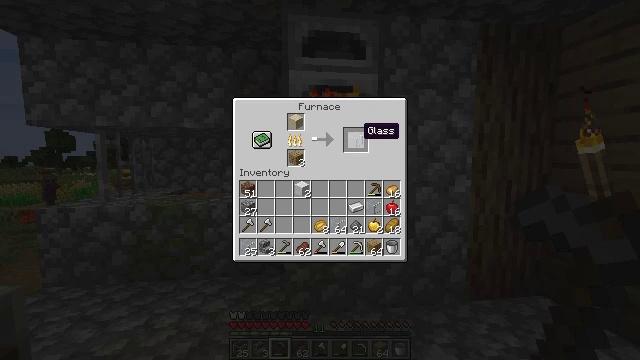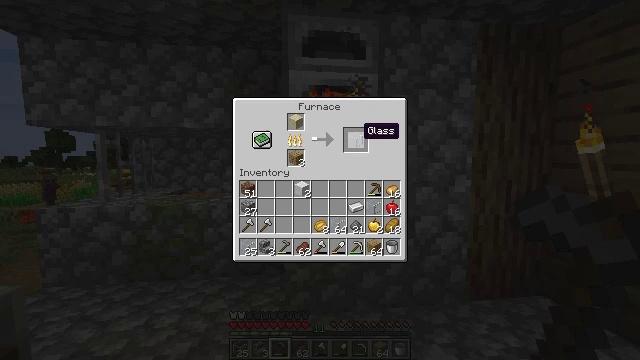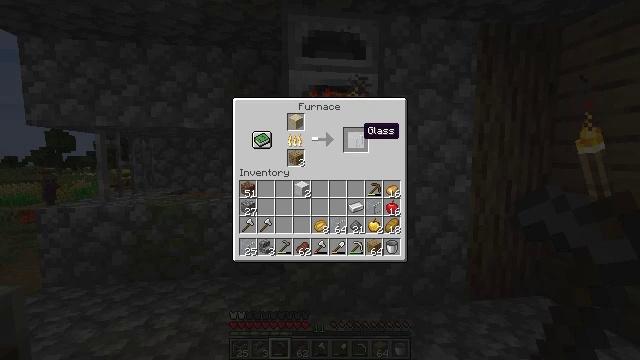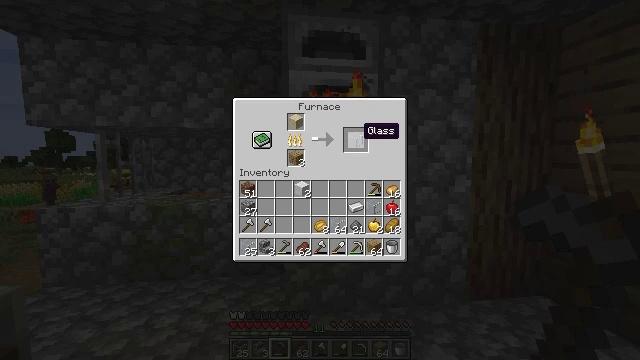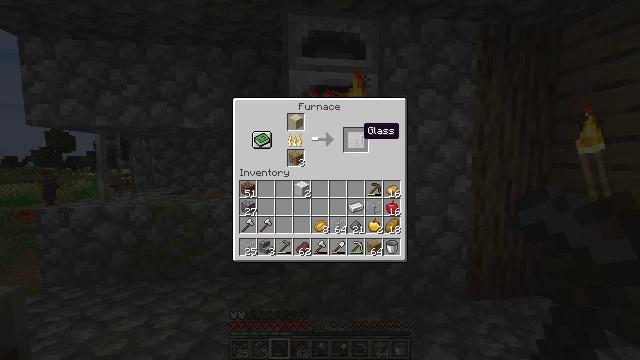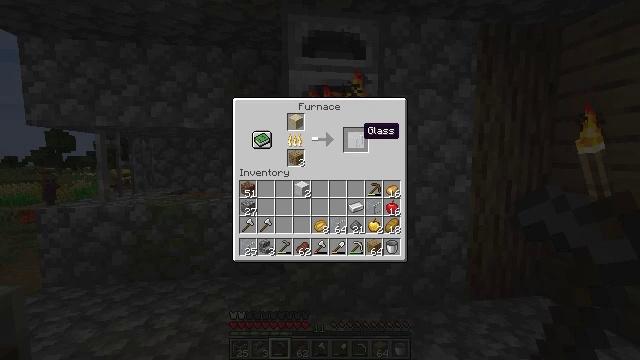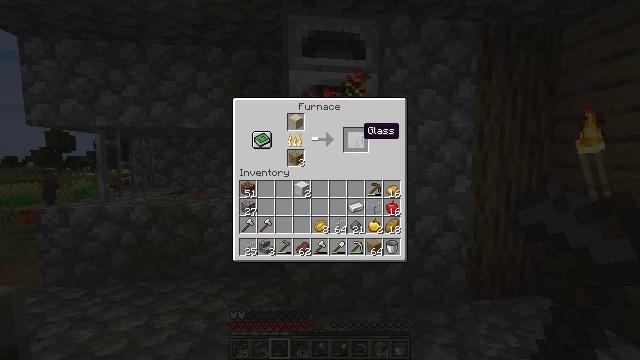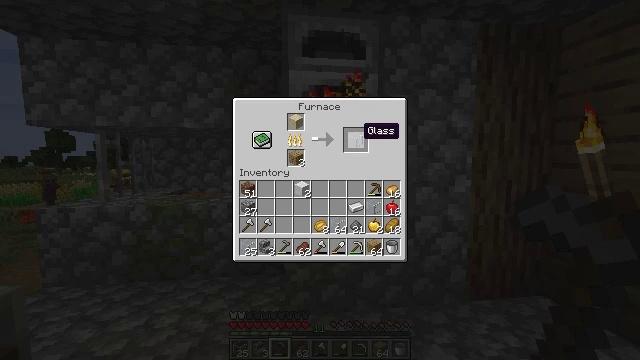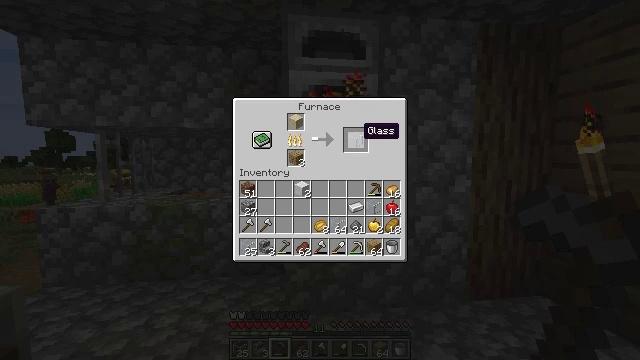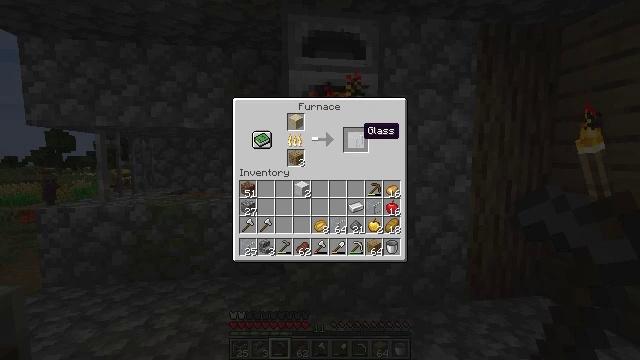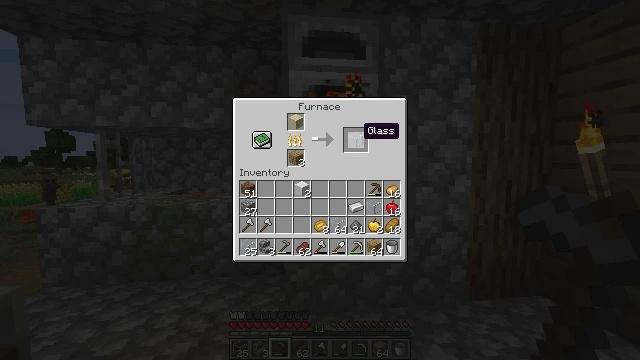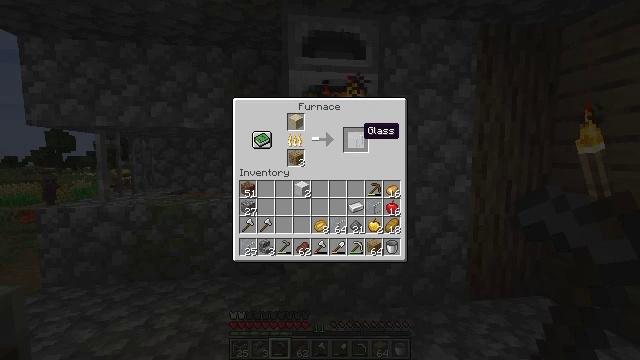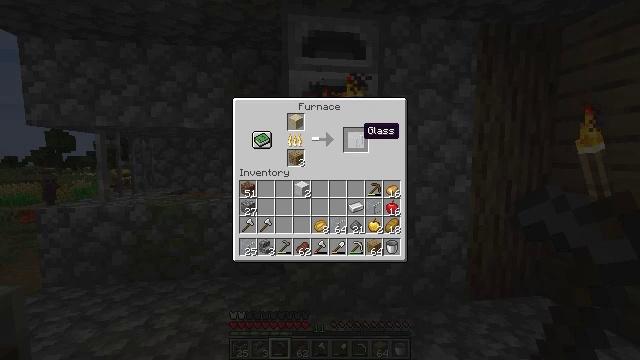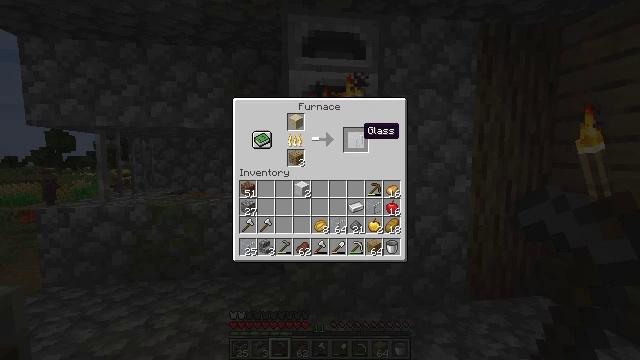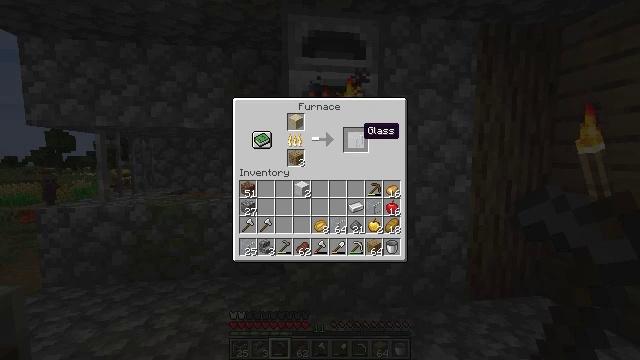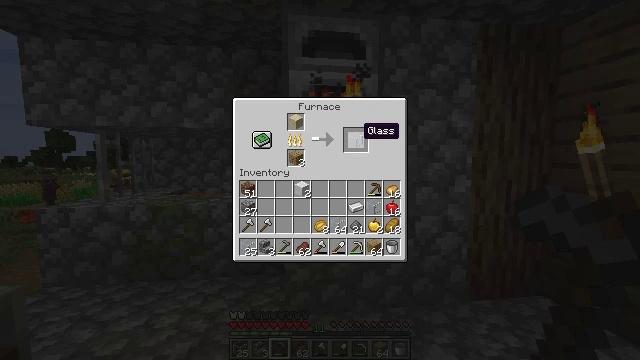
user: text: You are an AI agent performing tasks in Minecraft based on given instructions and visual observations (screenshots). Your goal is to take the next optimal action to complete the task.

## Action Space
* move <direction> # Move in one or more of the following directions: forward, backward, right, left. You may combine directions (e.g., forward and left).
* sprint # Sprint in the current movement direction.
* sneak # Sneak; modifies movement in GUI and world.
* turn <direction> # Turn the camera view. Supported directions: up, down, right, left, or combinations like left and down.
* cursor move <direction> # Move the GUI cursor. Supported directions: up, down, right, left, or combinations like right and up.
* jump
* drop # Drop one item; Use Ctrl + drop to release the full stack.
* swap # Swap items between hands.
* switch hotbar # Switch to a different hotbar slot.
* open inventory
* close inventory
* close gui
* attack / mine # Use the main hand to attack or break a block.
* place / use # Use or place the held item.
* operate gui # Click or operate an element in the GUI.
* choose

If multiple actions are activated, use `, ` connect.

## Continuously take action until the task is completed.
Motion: motion action
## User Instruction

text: Use sand and a furnace to craft glass.
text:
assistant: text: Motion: no_op
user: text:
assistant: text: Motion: no_op
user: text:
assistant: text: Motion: no_op
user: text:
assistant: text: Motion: no_op
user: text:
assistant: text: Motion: no_op
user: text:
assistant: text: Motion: no_op
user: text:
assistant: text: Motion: no_op
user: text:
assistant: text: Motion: no_op
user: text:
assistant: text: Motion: no_op
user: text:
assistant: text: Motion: no_op
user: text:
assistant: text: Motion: no_op
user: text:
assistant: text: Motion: no_op
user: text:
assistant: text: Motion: no_op
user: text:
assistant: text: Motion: no_op
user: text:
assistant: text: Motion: no_op
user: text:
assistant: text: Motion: no_op
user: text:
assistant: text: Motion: no_op
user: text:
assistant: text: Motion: no_op
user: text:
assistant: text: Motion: no_op
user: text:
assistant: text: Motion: no_op
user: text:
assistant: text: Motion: no_op
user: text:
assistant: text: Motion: no_op
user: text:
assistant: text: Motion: no_op
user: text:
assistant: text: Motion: no_op
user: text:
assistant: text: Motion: no_op
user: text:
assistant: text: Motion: no_op
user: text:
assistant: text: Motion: no_op
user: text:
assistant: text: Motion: no_op
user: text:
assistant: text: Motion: no_op
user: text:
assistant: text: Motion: no_op